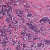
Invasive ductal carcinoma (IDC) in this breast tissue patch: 1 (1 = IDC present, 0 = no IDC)